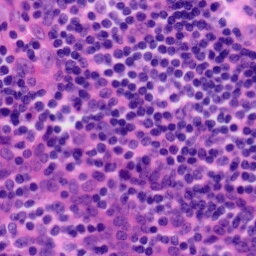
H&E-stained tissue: Tonsil